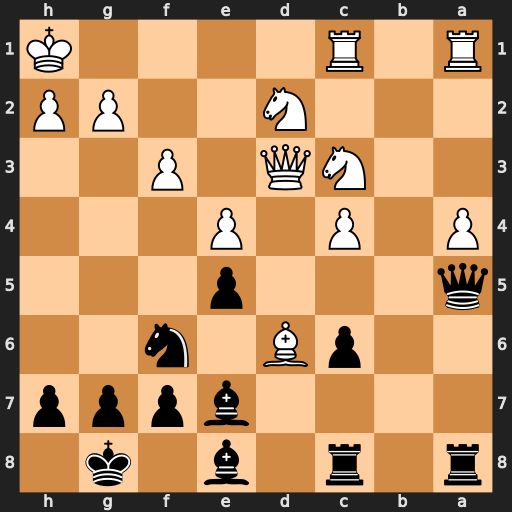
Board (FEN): r1r1b1k1/4bppp/2pB1n2/q3p3/P1P1P3/2NQ1P2/3N2PP/R1R4K
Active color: b
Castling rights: -
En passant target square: -
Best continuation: Bxd6 Qxd6 Rd8